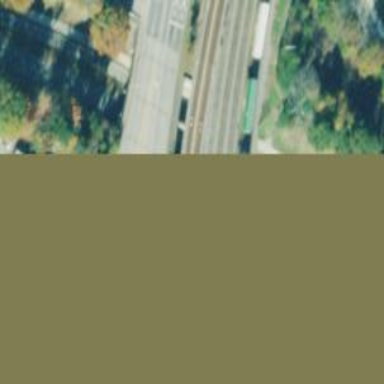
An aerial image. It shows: Railway bridge.